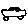
Label: car